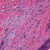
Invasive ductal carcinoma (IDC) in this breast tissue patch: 1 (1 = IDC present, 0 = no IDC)